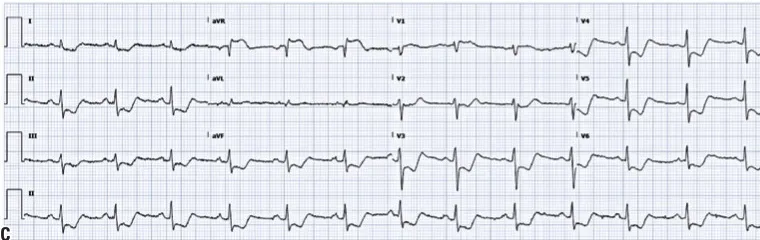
Adenosine" handwritten on the electrocardiograph strip tracing is the Brazilian Portuguese word for adenosine;. Post-cardioversion electrocardiogram showing aVR ST elevation, and ,diffuse ST depression.
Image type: electrography (ekg)